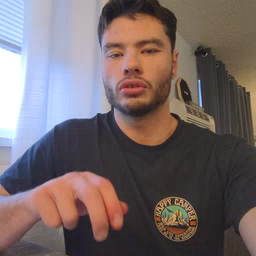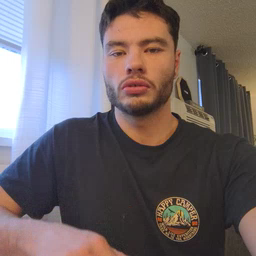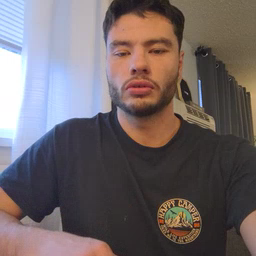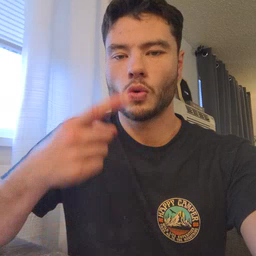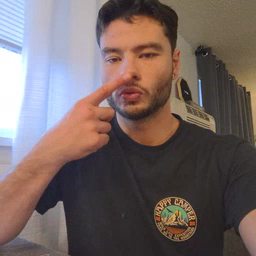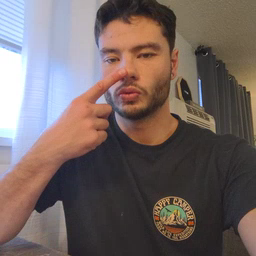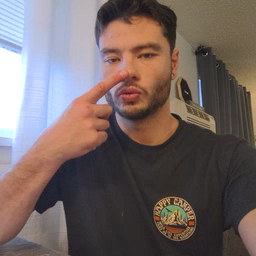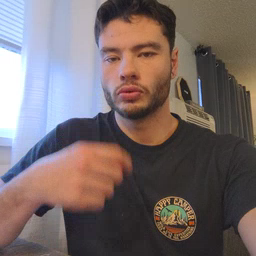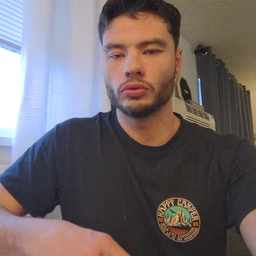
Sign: nose